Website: home-depot
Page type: review-order
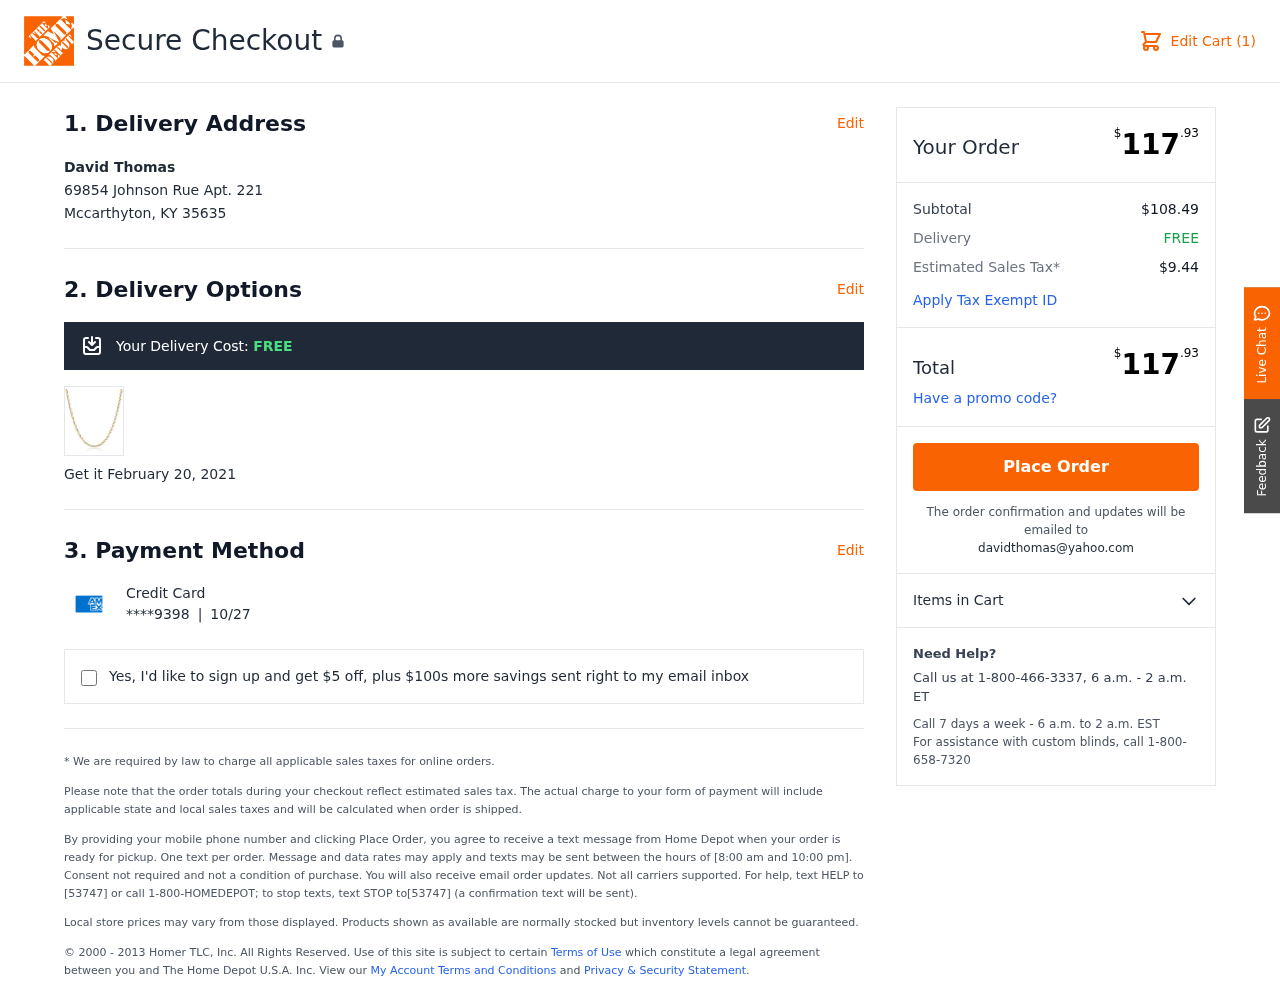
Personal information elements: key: PII_CARD_EXPIRY
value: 10/27
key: PII_CARD_LAST4
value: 9398
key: PII_CITY_STATE_ZIP
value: Mccarthyton, KY 35635
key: PII_EMAIL
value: davidthomas@yahoo.com
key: PII_FULLNAME
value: David Thomas
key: PII_STREET
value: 69854 Johnson Rue Apt. 221
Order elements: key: ORDER_NUM_ITEMS
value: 1
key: ORDER_SHIPPING_COST
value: FREE
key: ORDER_DELIVERY_DATE
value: February 20, 2021
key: ORDER_TOTAL
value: $117.93
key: ORDER_SUBTOTAL
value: $108.49
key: ORDER_TAX
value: $9.44